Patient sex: M
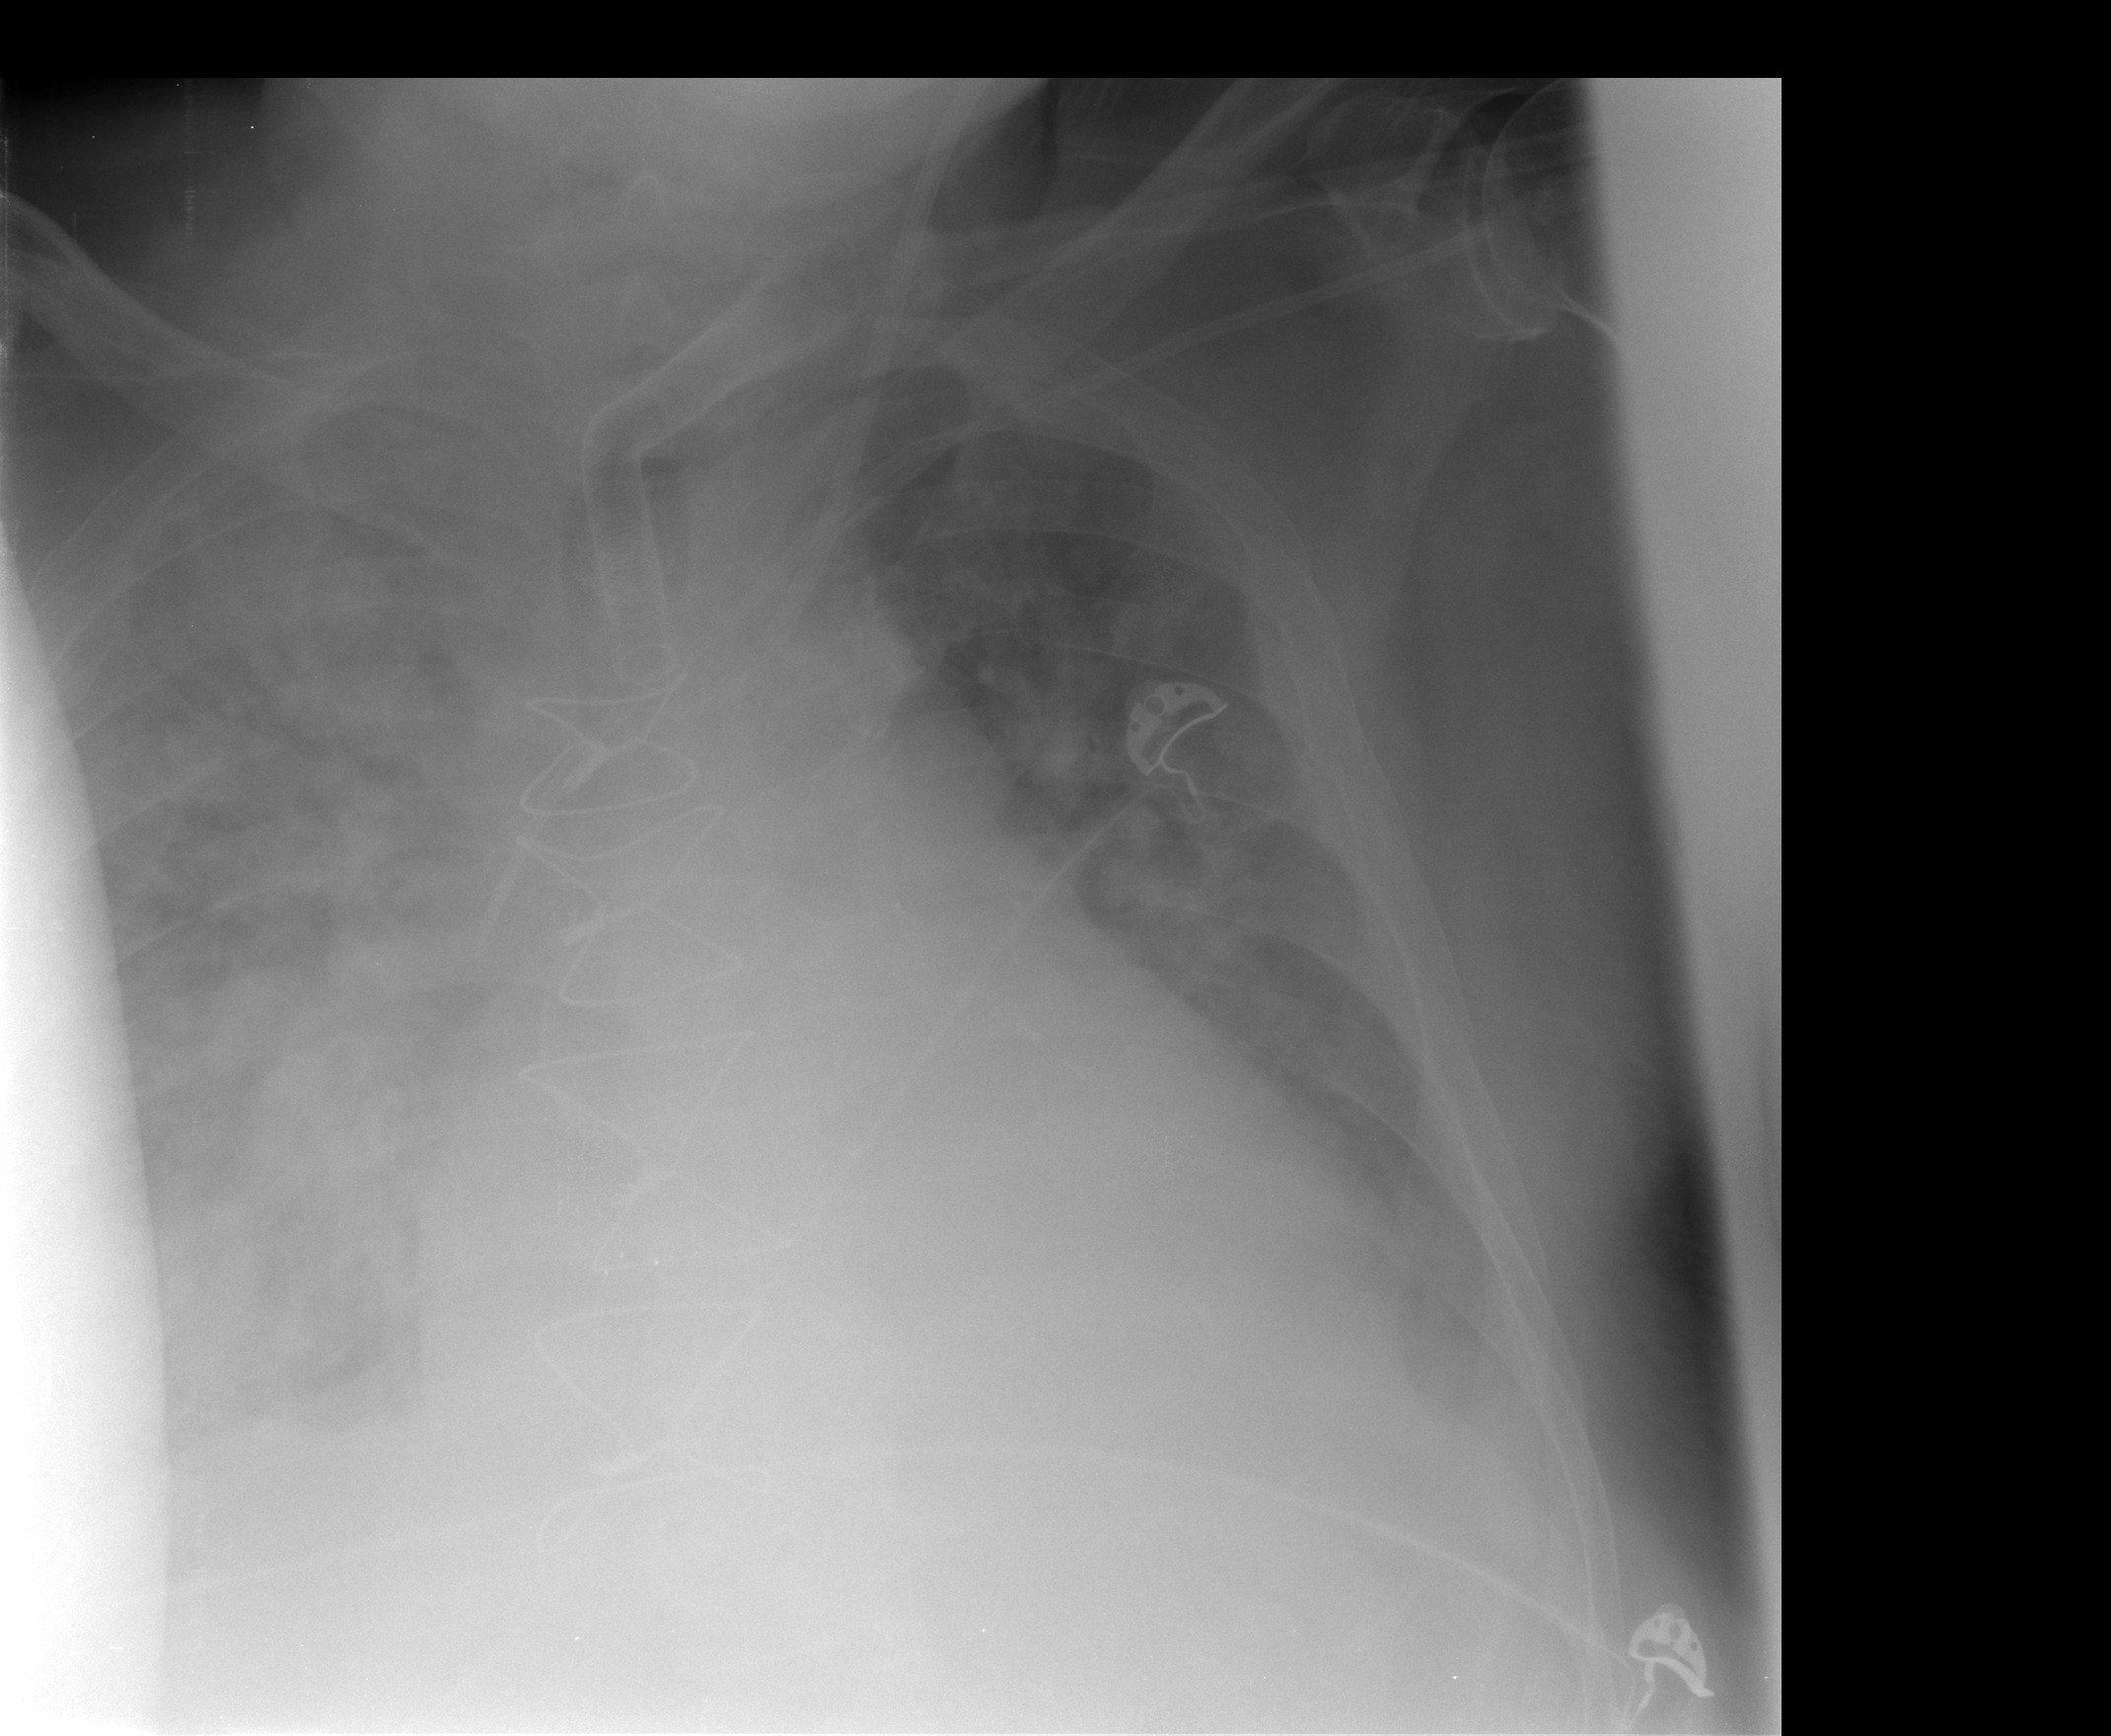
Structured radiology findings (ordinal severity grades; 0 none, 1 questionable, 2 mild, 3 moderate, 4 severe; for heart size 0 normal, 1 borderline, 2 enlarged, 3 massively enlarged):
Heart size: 3
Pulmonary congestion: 3
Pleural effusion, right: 1
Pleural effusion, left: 1
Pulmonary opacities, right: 4
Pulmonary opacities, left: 3
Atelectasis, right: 3
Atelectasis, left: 2